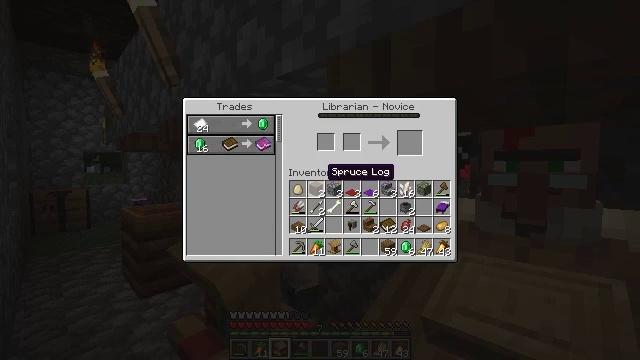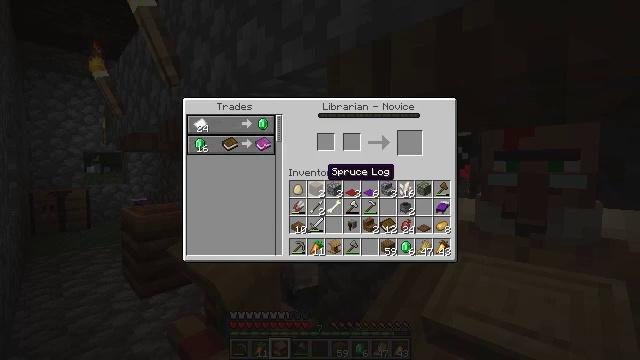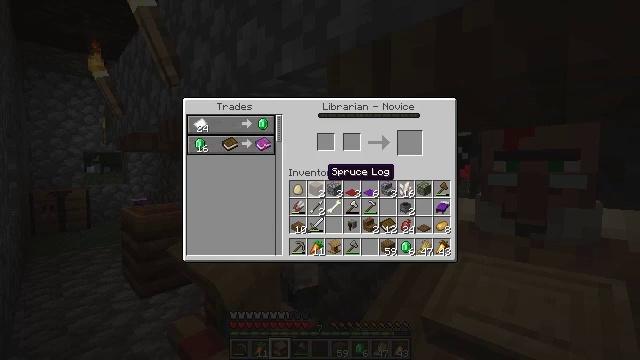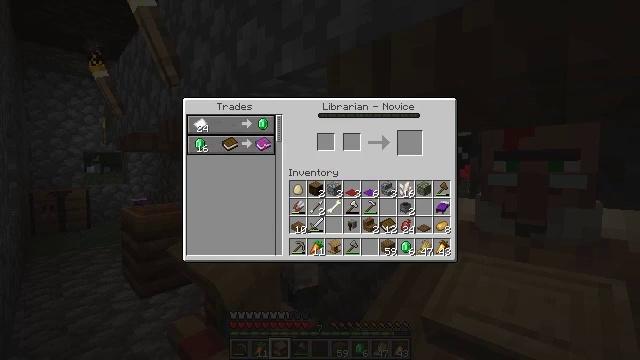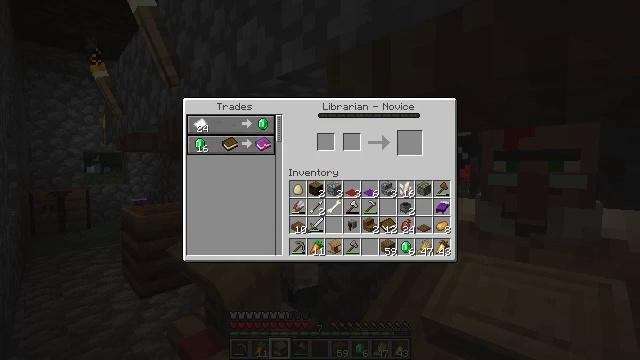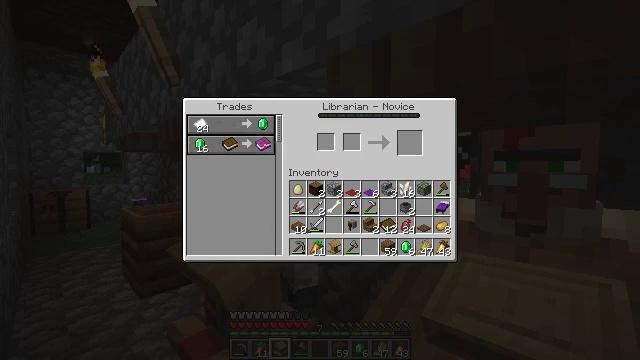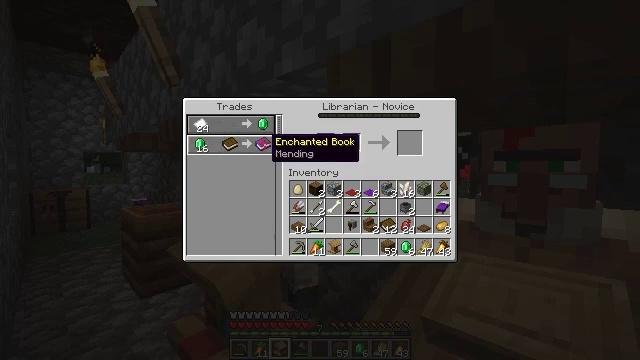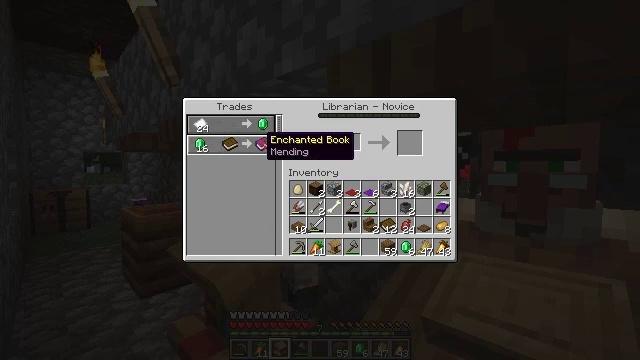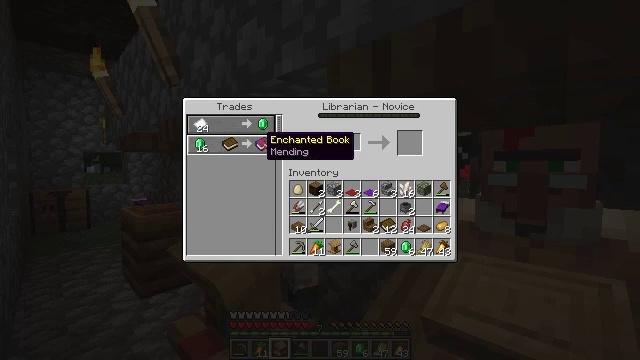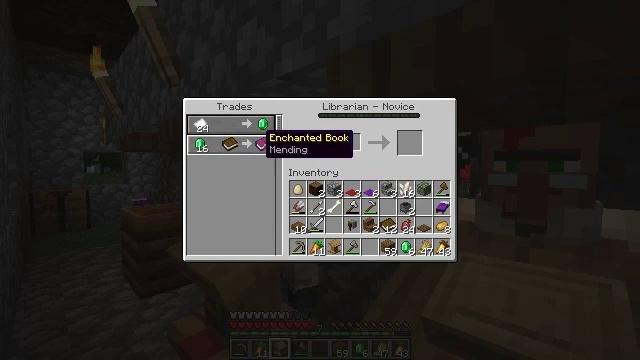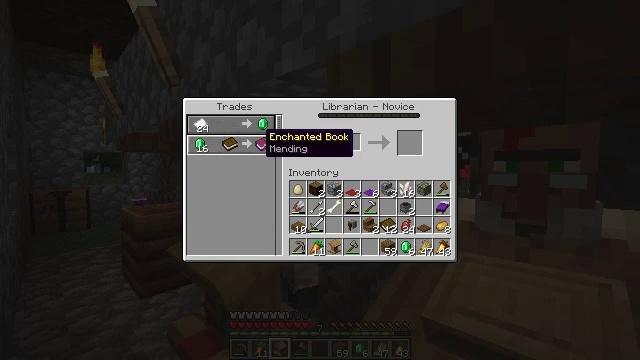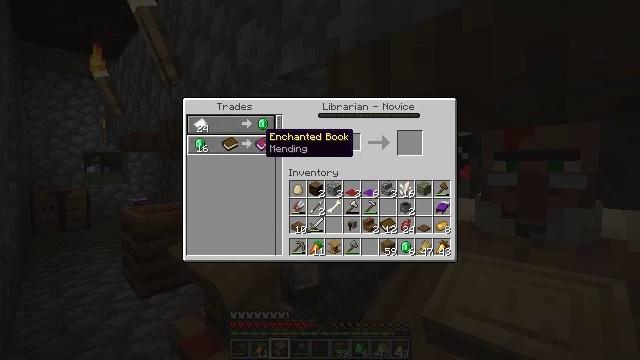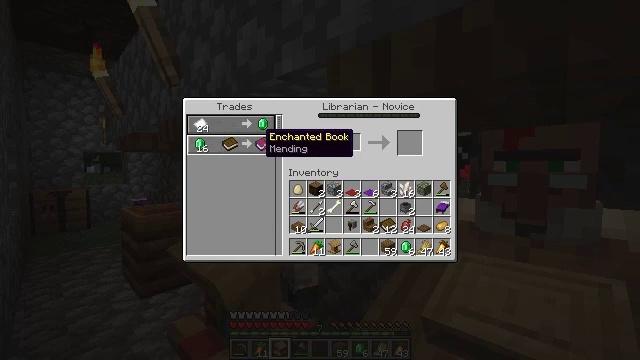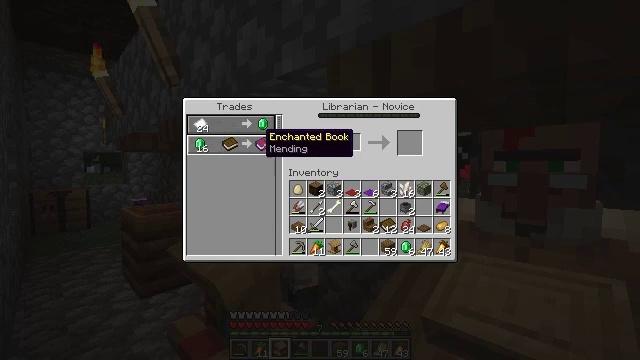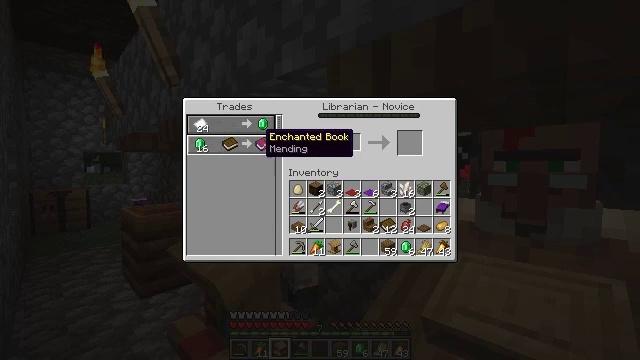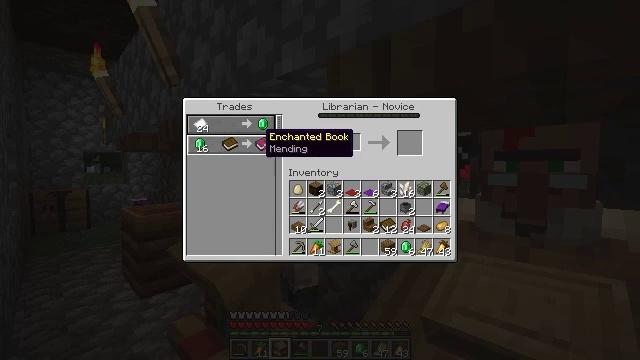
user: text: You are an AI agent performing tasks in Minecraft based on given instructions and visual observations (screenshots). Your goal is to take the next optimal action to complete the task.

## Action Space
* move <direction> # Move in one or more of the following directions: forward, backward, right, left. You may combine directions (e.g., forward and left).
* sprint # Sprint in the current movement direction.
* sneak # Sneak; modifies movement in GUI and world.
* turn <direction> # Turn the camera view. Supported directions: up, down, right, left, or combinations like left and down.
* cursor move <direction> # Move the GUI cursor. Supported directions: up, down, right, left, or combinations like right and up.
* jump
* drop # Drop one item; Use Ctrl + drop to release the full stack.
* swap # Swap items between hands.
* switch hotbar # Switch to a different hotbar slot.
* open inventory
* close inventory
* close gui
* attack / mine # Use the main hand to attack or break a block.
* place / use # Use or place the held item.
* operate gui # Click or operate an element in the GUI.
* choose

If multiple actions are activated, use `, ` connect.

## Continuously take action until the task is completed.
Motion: motion action
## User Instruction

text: Break the lectern to relocate it.
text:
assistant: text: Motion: no_op
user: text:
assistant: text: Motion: no_op
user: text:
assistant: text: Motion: no_op
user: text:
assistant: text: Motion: turn left and up
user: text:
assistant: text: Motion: turn left and up
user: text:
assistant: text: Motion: turn left and up
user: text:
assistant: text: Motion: no_op
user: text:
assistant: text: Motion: no_op
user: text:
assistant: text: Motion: no_op
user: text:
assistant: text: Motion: no_op
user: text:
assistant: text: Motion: no_op
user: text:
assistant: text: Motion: no_op
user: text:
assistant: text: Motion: no_op
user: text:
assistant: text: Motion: no_op
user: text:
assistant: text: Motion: no_op
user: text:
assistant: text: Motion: no_op
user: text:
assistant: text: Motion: no_op
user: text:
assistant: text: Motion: no_op
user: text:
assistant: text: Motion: no_op
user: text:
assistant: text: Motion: no_op
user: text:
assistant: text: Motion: no_op
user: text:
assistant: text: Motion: no_op
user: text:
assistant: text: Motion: no_op
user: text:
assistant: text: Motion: no_op
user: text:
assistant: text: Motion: no_op
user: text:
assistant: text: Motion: no_op
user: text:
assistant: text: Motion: no_op
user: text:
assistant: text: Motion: turn right
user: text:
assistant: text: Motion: no_op
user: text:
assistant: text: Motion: no_op